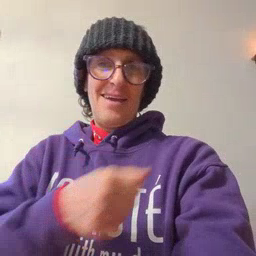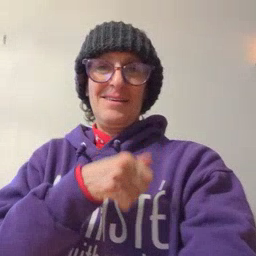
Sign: hide